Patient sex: M
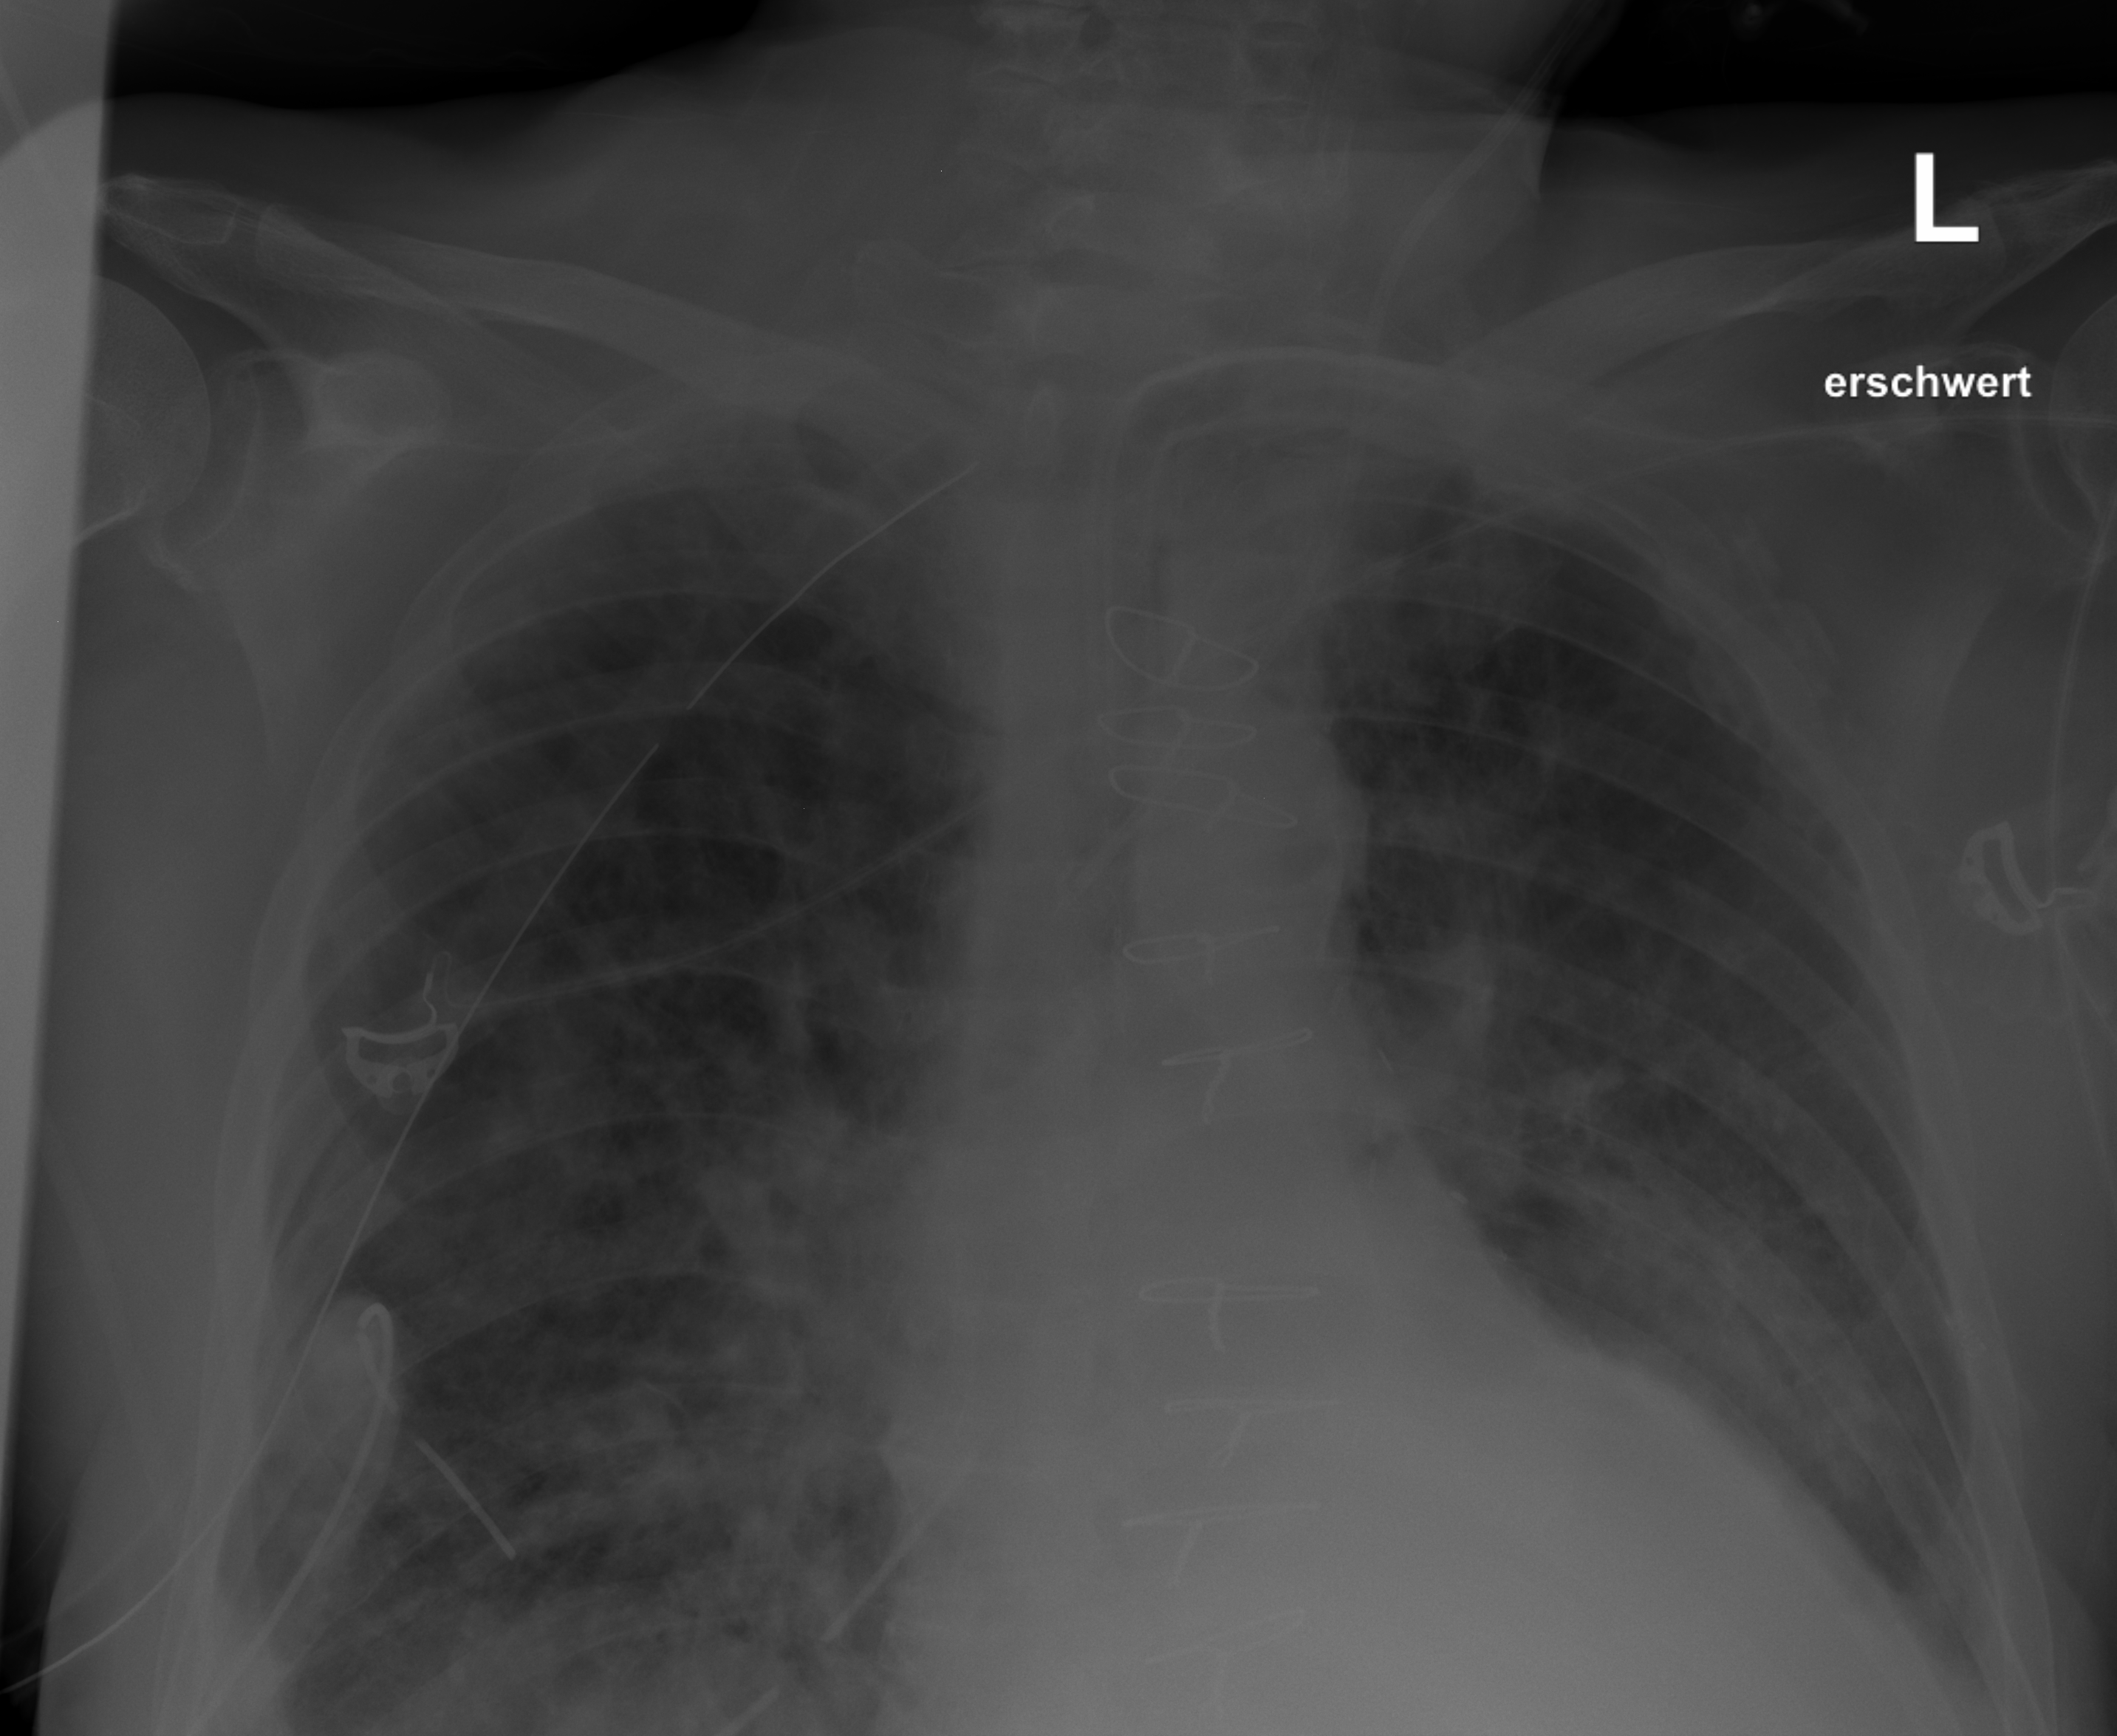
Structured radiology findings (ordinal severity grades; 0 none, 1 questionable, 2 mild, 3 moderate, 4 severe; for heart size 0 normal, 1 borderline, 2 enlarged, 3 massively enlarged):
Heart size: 2
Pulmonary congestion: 2
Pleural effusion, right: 0
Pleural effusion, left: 0
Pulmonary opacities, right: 0
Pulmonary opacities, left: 0
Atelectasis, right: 2
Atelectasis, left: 2